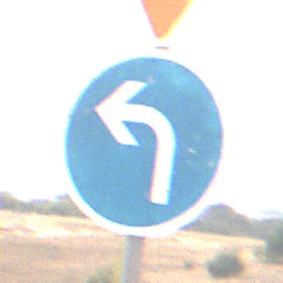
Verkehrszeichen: VorgeschriebeneFahrtrichtungLinks
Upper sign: VorfahrtGewaehren
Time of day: MorningAfternoon
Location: Outdoor (Nature)
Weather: Overcast
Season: NotSpecified
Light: Natural